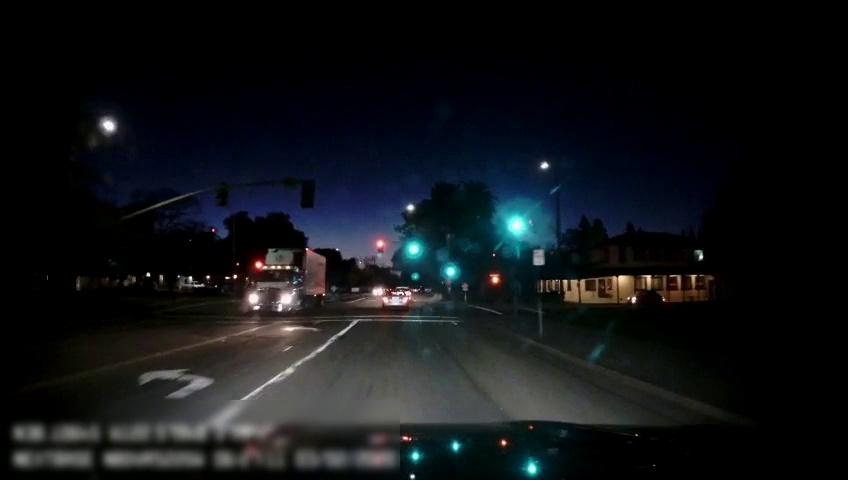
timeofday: Night
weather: Cloudy
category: Drivable Space
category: Vehicles | Truck
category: Vehicles | Car
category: Vehicles | SUV
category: Vehicles | Car
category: Vehicles | SUV
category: Lanes | Current Lane
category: Lanes | Opposite Lane
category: Lanes | Current Lane
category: Traffic | Lights
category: Traffic | Lights
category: Traffic | Lights
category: Traffic | Lights
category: Traffic | Lights
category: Traffic | Lights